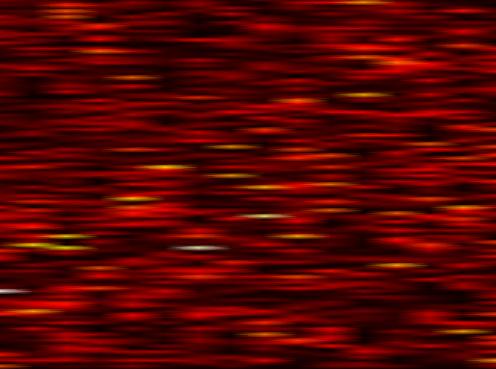
Label: WOLA